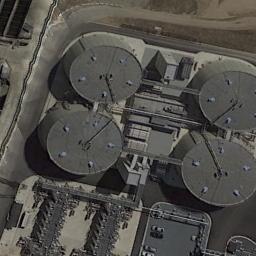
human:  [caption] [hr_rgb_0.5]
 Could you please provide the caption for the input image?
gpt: There are about ten storage tanks here .

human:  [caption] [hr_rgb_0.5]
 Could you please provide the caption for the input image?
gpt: There are four neatly arranged large oil storage tanks and many buildings in the factory .

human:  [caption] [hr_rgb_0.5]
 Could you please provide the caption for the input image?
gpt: There are four black storage tanks on the bare land .

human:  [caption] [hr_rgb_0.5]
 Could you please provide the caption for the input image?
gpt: Several buildings are next to storage tanks .

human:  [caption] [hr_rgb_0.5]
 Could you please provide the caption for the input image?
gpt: There are four black storage tanks beside some black pipelines .